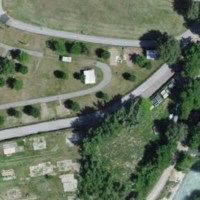
EUNIS habitat code: 53
Species observed at this site:
Sisymbrium irio